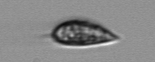
Label: Prorocentrum_triestinum